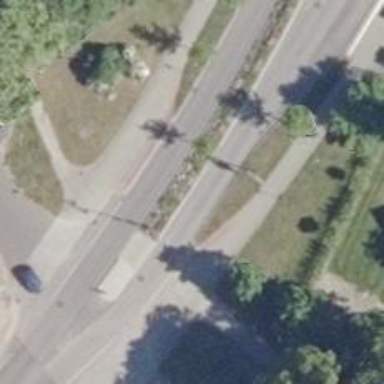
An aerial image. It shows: Tertiary road with asphalt surface and separate sidewalk.